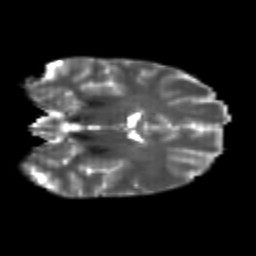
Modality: T2w
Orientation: coronal
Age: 24
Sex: female
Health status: healthy
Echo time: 0.074 s